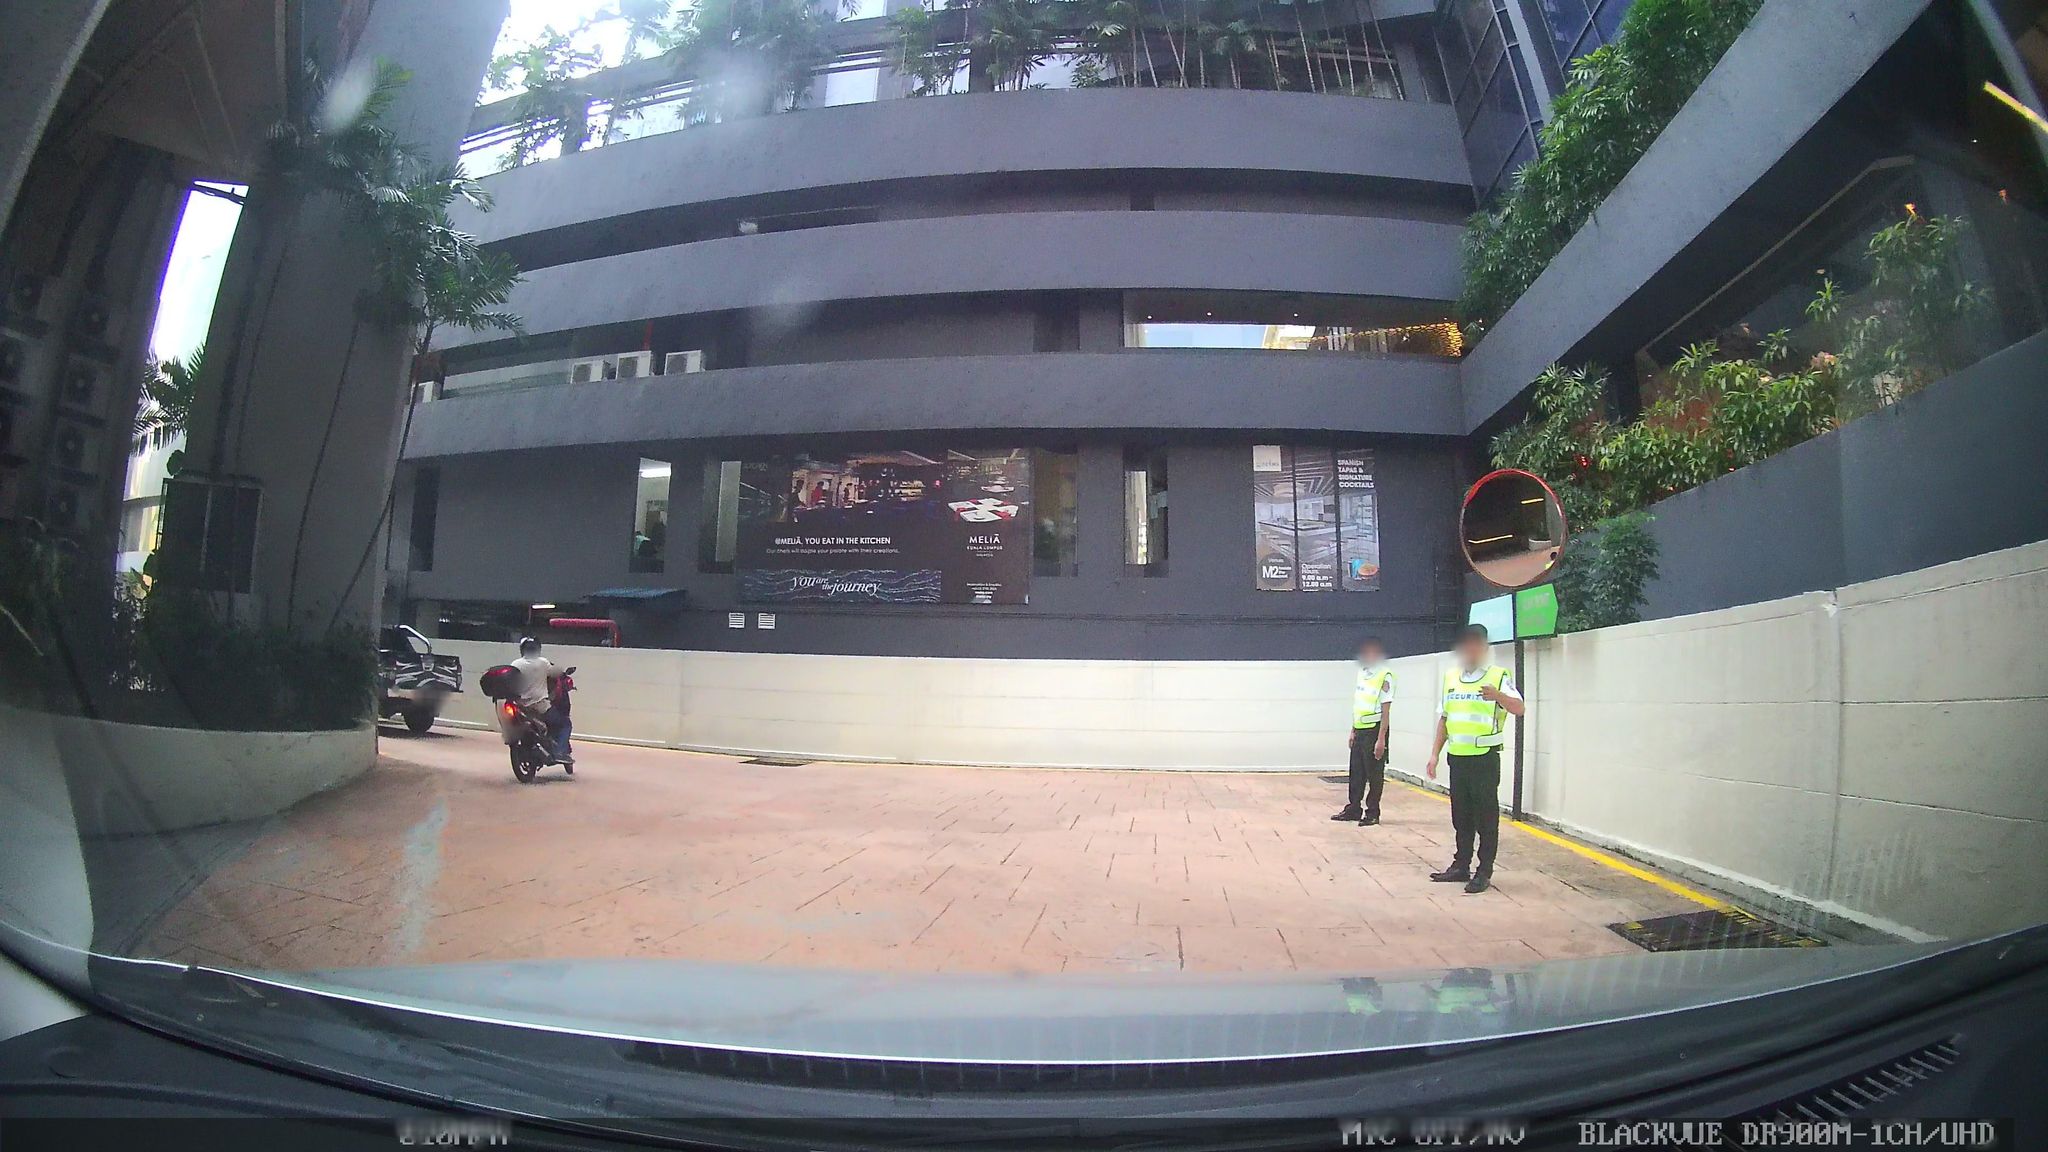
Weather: clear
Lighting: day
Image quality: good
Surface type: driving surface
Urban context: urban centre
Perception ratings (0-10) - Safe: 2.79, Lively: 5.9, Beautiful: 4, Boring: 1.63, Depressing: 4.29, Wealthy: 5.51